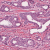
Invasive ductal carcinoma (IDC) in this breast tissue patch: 1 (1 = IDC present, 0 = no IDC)